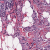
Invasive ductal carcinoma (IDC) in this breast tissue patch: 1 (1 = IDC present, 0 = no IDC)